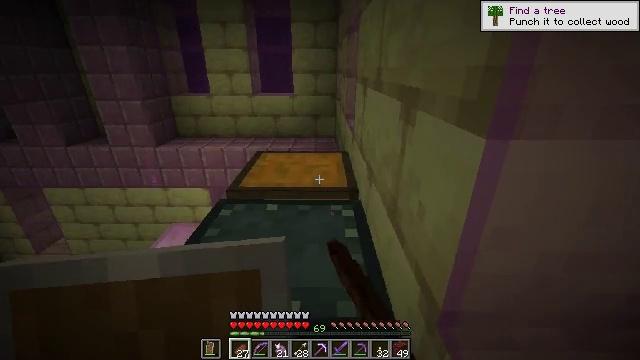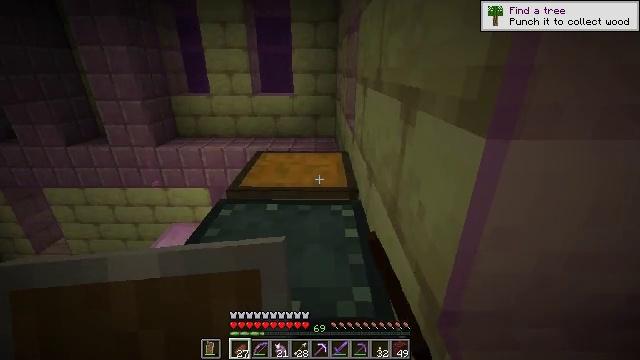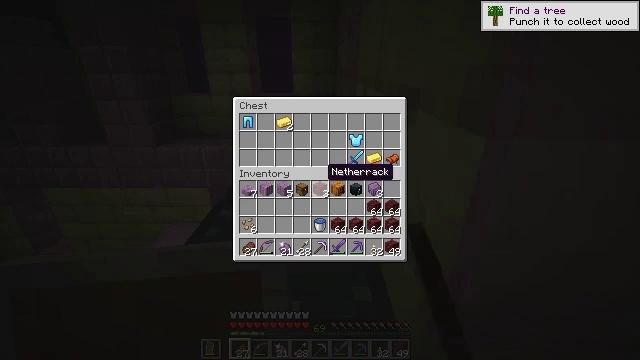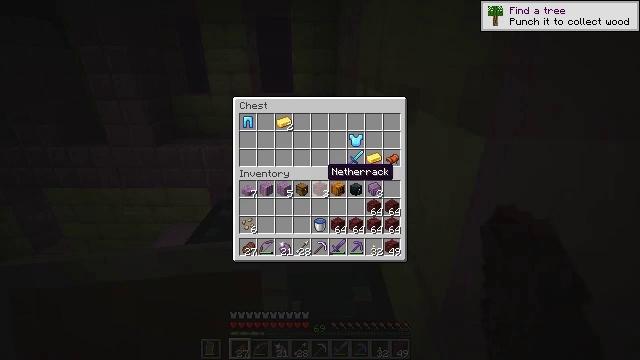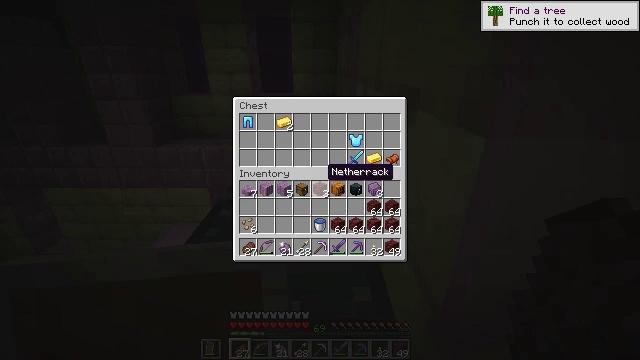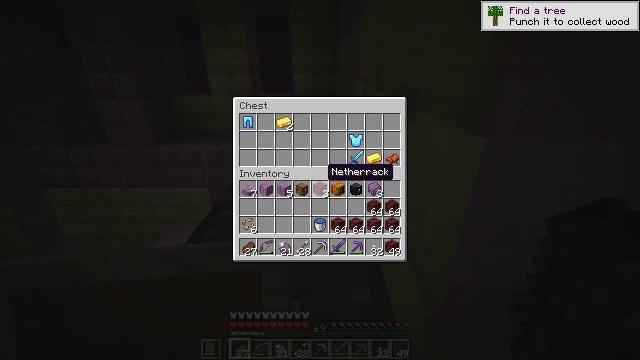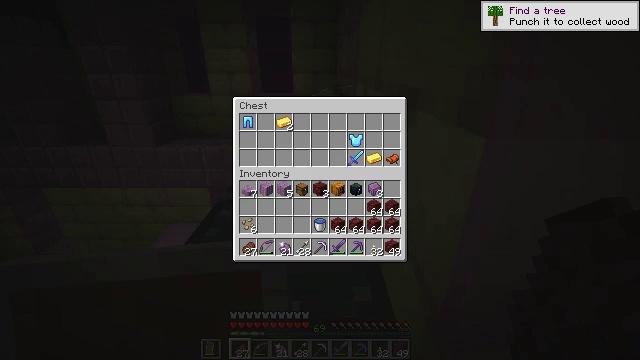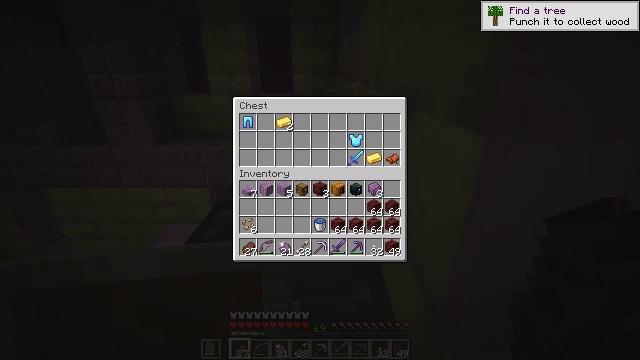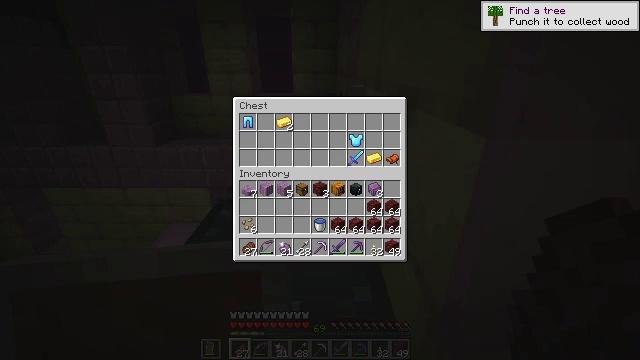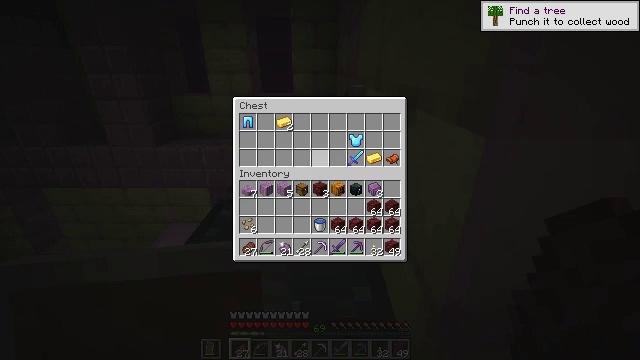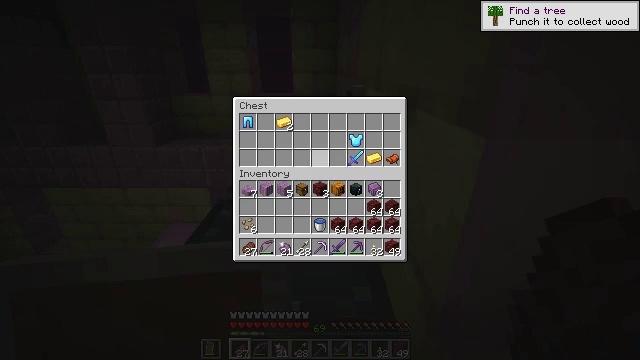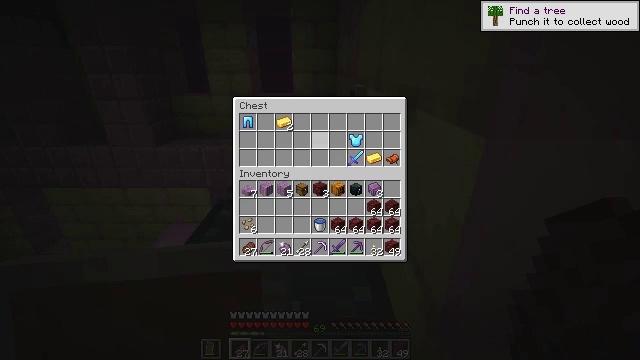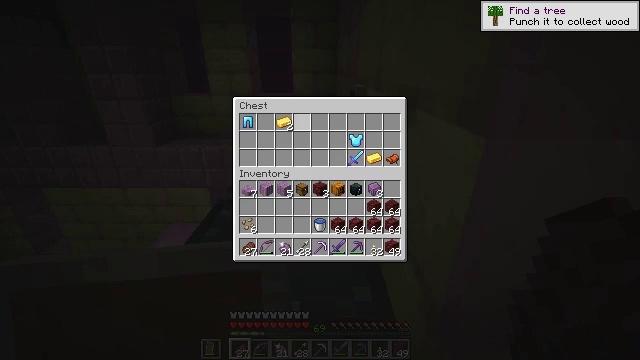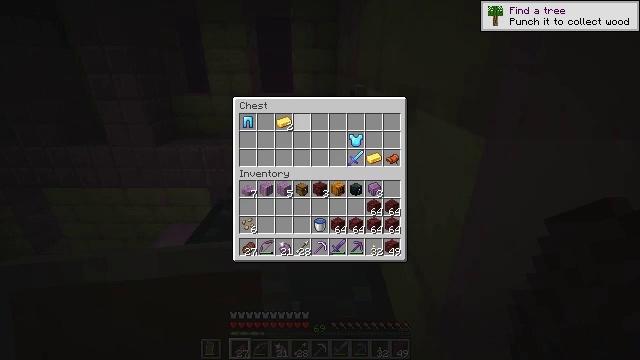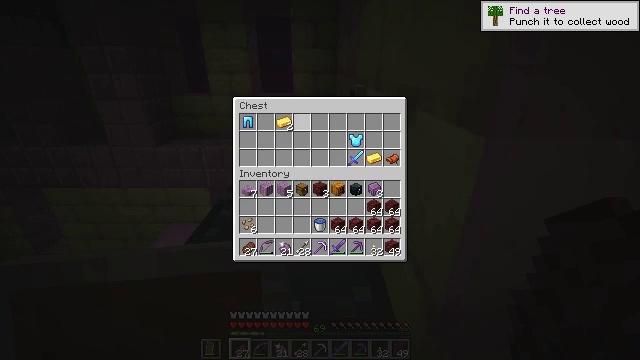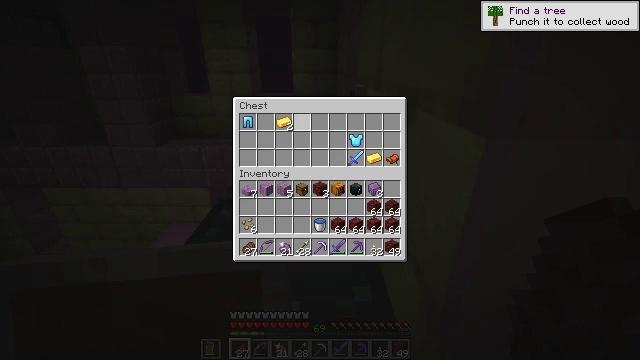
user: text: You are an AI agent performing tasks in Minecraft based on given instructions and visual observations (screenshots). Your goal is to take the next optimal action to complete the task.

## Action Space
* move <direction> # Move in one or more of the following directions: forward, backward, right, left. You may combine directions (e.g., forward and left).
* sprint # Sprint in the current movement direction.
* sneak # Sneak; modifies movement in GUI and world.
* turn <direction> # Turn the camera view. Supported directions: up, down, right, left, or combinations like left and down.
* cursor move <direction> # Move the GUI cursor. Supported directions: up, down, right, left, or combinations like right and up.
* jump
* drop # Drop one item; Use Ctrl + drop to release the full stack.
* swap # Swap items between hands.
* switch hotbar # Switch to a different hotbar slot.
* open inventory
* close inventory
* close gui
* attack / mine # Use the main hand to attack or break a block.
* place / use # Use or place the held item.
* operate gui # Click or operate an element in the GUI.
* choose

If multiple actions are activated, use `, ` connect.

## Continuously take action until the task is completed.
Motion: motion action
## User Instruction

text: Mine a chest to move it.
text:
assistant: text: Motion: no_op
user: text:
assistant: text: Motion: no_op
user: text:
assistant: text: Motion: no_op
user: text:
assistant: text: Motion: no_op
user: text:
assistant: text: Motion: no_op
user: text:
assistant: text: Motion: no_op
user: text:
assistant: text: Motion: no_op
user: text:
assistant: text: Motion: no_op
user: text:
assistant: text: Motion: sneak, turn up
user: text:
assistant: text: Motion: sneak, turn up
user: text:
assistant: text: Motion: sneak, turn left and up
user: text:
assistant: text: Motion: sneak, turn left and up
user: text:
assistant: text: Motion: sneak
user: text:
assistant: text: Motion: sneak
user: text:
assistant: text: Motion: sneak
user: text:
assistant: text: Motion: sneak
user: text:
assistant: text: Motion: sneak
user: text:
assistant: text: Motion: sneak
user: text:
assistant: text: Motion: sneak
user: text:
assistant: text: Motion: sneak
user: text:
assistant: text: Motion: sneak, use / place
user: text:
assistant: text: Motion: sneak, use / place
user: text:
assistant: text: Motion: sneak, turn left
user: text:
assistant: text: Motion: sneak, turn left
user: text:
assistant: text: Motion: sneak
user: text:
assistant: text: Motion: sneak
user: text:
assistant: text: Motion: sneak
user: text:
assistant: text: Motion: sneak
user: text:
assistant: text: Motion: sneak
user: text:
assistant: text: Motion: sneak